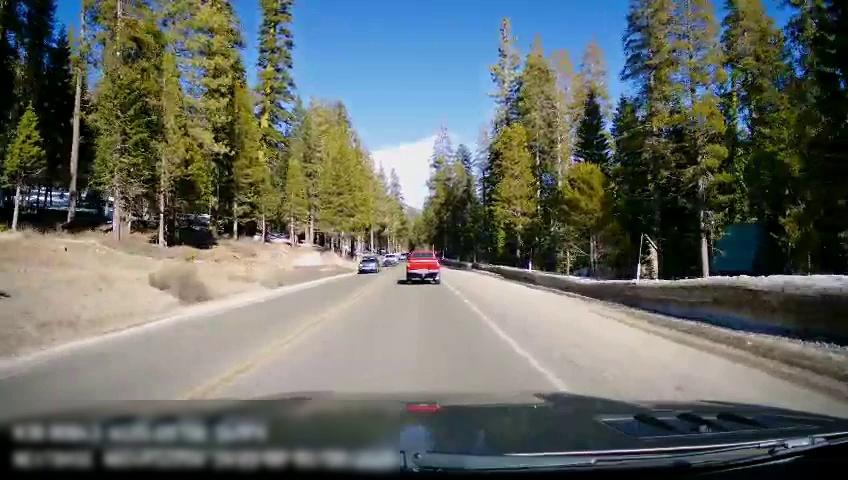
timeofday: Day
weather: Sunny
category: Drivable Space
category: Vehicles | Car
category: Vehicles | Truck
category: Vehicles | Truck
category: Lanes | Opposite Lane
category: Lanes | Opposite Lane
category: Lanes | Current Lane
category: Lanes | Current Lane